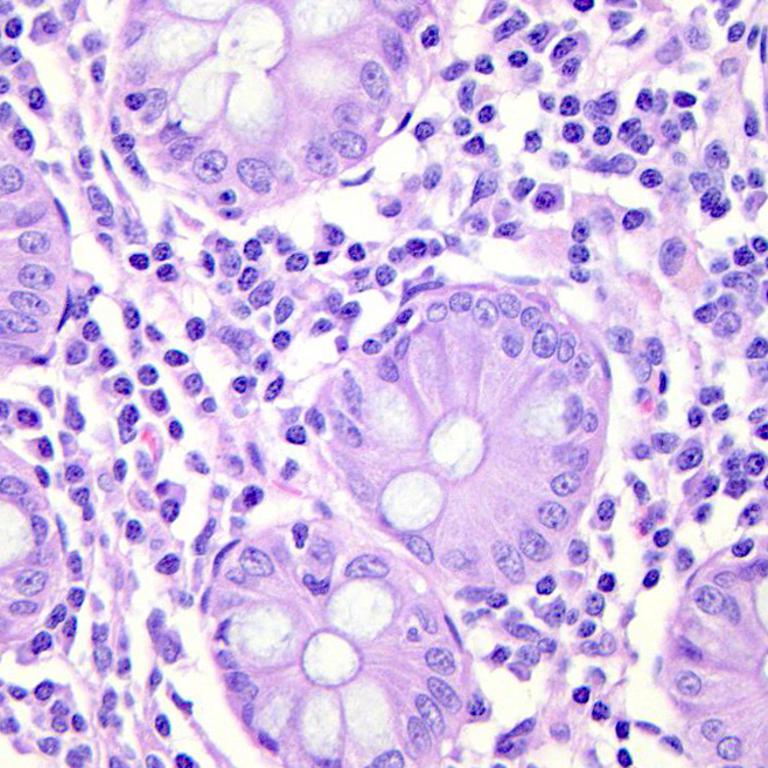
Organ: colon
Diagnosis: benign